Question: I have this mysql table (as below image). I want to select id's grouped by id
where:
datakey = label and datavalue = is_member
and, at the same time where:
datakey = since and datavalue = 20110204
So the end result should just be .
How can I achieve this?

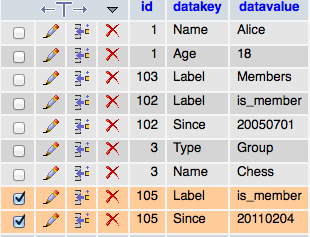
Answer: It should be possible to achieve this without join. <URL>
'''
SELECT t.id
FROM table_name t
WHERE (datakey = 'Label' AND datavalue = 'is_member') OR (datakey = 'Since' AND datavalue = '20110204')
GROUP BY t.id
HAVING COUNT(datakey) = 2;
'''